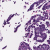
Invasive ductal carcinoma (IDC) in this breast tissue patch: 1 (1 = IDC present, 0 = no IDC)